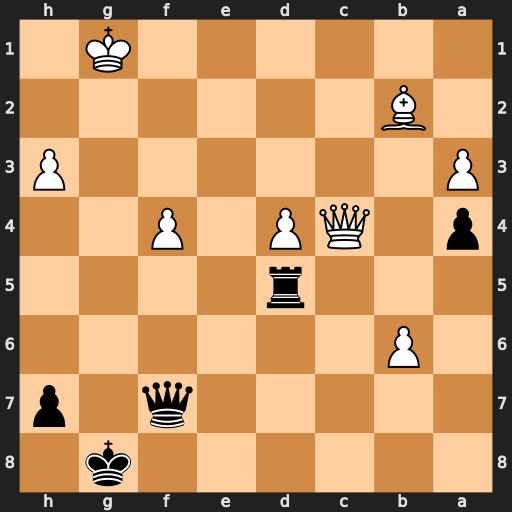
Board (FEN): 6k1/5q1p/1P6/3r4/p1QP1P2/P6P/1B6/6K1
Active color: b
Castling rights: -
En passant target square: -
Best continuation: Rg5+ fxg5 Qxc4